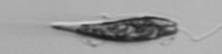
Label: Euglena